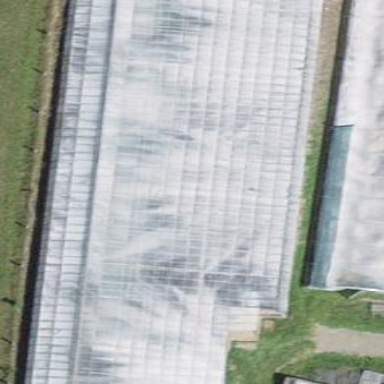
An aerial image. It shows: Greenhouse.